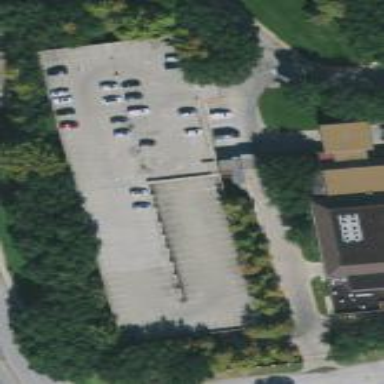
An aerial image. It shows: Multi-storey parking building.